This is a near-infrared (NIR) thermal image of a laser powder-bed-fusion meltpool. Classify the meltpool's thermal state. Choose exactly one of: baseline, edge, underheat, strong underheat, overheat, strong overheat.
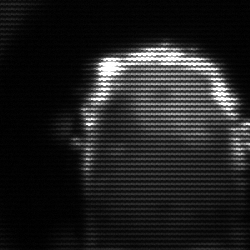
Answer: baseline